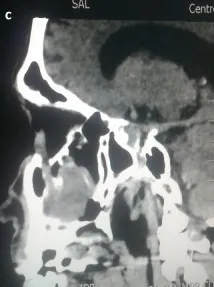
Sagittal post-contrast CT.
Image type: radiology (ct)